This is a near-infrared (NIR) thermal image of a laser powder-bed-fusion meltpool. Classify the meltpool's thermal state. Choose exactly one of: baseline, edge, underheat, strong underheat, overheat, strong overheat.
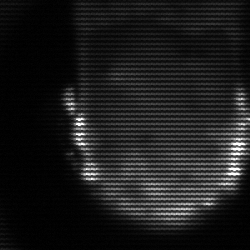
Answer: baseline